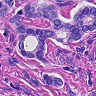
Metastatic tissue present: yes